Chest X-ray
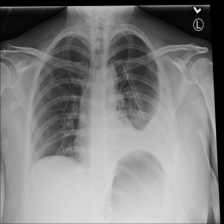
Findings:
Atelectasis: negative
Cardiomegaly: negative
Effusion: positive
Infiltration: negative
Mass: negative
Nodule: negative
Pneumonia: negative
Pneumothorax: positive
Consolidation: negative
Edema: negative
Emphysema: negative
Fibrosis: negative
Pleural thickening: negative
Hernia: negative